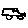
Label: car